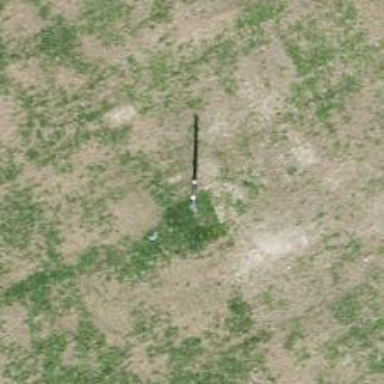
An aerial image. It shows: Power pole.